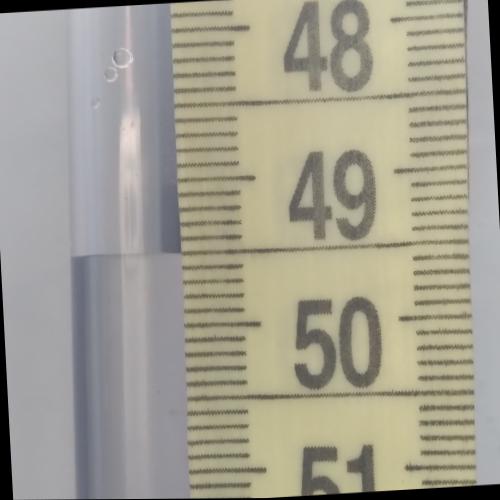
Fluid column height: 49.5 cm